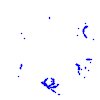
Particle: proton